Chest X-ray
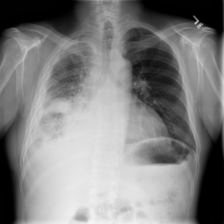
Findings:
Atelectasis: negative
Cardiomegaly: negative
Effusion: positive
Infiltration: positive
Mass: negative
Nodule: negative
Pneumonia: negative
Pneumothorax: negative
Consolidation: negative
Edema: negative
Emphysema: negative
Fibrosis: negative
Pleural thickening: positive
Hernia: negative